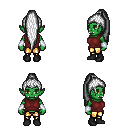
a pixel art fantasy rpg character, female body template, orc, green skin, maroon sleeveless shirt, gold greaves, white extra-long topknot hairstyle, white cloth bracers, black shoes, four views (front, back, left, right), 2x2 character sprite sheet, small pixel art, hard edges, no anti-aliasing